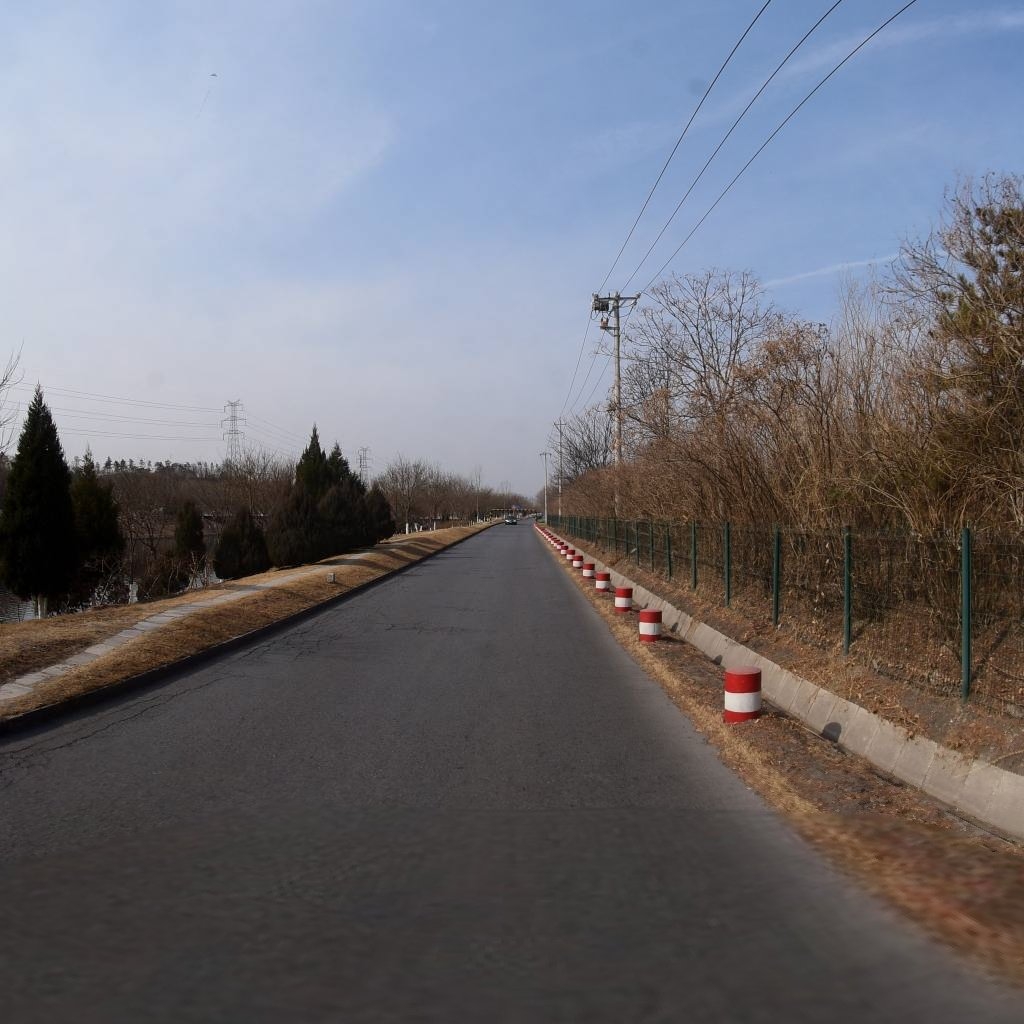
Region: Chaoyang
Road damage annotations: alligator crack